Question: I want to draw a 'UIImageView' in oval shape. i try to draw but i cloud not find answer. i show most of round or circle shape.
<URL>
i try this but this is not work
'''
#import <QuartzCore/QuartzCore.h>'
CALayer *imageLayer = YourImageview.layer;
[imageLayer setCornerRadius:5];
[imageLayer setBorderWidth:1];
[imageLayer setMasksToBounds:YES];
'''

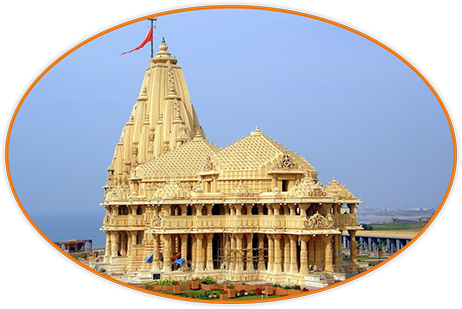
Answer: If you want to draw an imageview in an oval shape, follow below steps:
1. Create a UIBezierPath using bezierPathWithOvalInRect UIBezierPath *path = [UIBezierPath bezierPathWithOvalInRect:YOUR_RECT];
2. Create a mask layer by using CAShapeLayer CAShapeLayer *maskLayer = [CAShapeLayer layer];
3. Now set the bezier path as mask layer's path maskLayer.path = path.CGPath;
4. Then we are going mask our view with our own mask layer. YourImageview.layer.mask = maskLayer;
That's all. Try it.